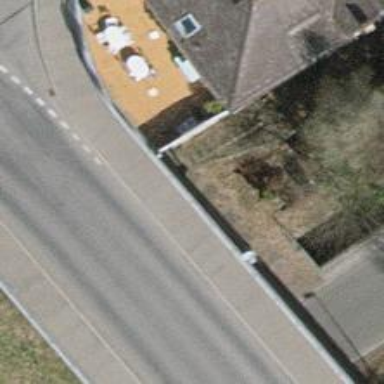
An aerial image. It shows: Concrete driveway bridge on service road.